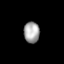
Tissue: lung
Cell type: Fibroblasts
Senescence score: 0.5789
Nuclear area (px): 325
Mean DAPI intensity: 165.545